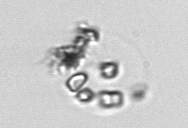
Label: Phaeocystis